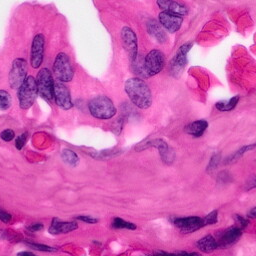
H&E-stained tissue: Pancreatic